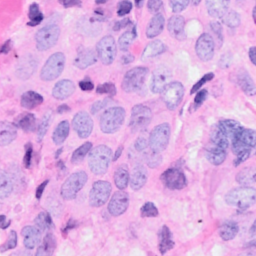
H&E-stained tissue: Breast